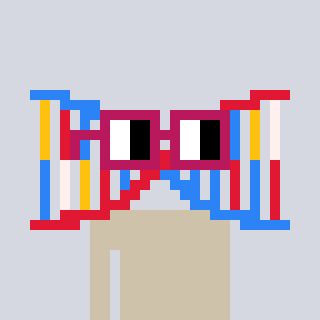
a pixel art character with square dark red glasses, a dna-shaped head and a bege-colored body on a cool background